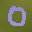
Label: 0